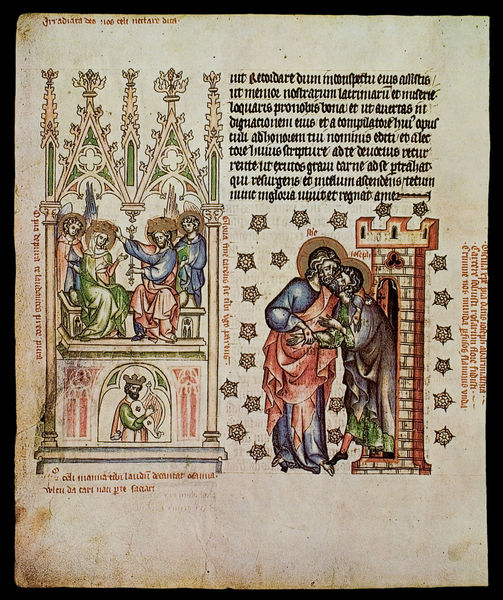
Titel: Passional der Kunigunde von Böhmen
Institution: Prag, Nationalbibliothek
Schlagwörter: blau, mann, wunde, grün, menschen, frau, männer, säule, säulen, blüten, rot, tuch, bart, architektur, bibel, steine, kirche, gold, spitzen, gotik, krone, rosa, turm, farbig, schrift, kuss, papier, umarmung, bogen, könig, zinnen, fugen, buch, türme, stern, druck, sterne, seite, illustration, text, altar, pergament, heiligenschein, gotisch, jesus, wundmale, mittelalter, schwart, heilige, david, buchseiten, szenen, berührung, latein, fialen, buchmalerei, codex, kodex, glorien, stundenbuch, roman, illutsration